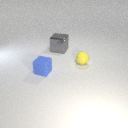
small blue rubber cube in front of large gray metal cube